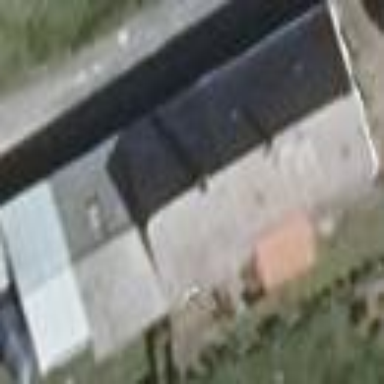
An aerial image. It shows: Building with gabled roof oriented along its structure. The roof is colored grey.